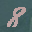
Label: 8